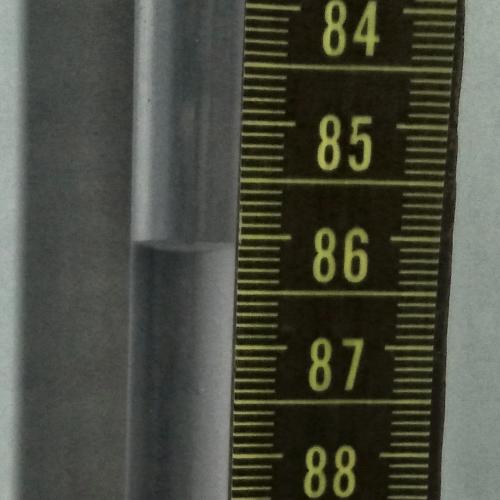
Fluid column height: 86.1 cm